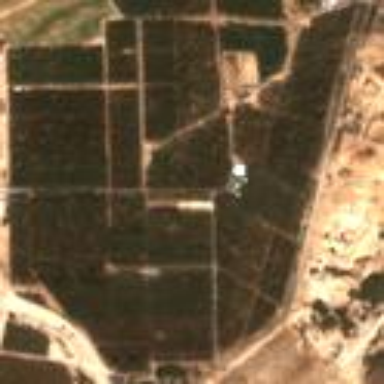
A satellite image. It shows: Orchard filled with date palms.